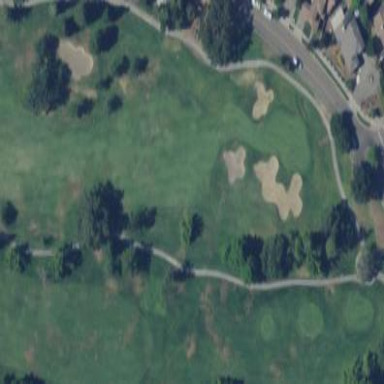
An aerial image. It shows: Rough area on grassy golf course.